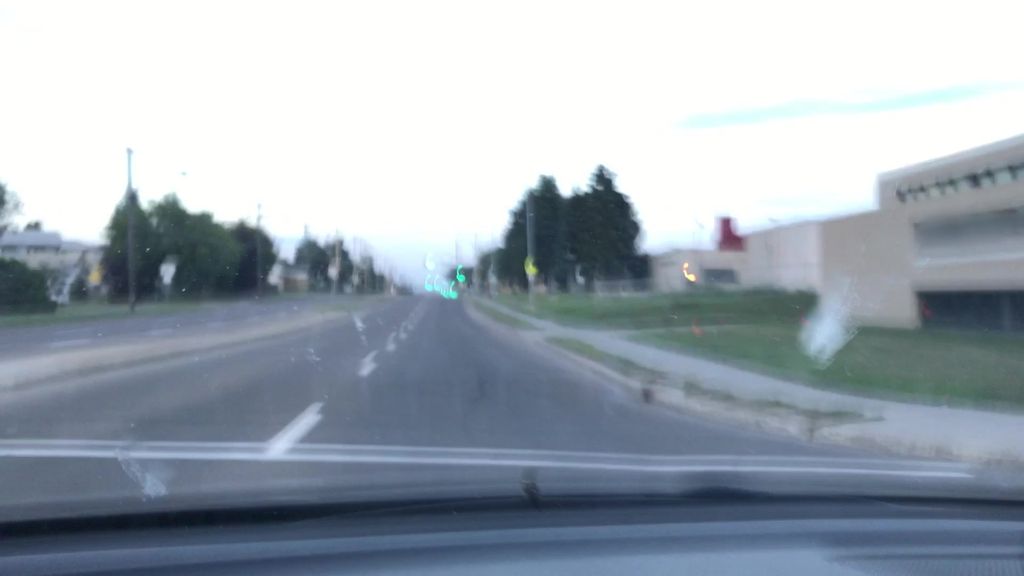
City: edmonton